На рисунке показана траектория движения лодки, которую оттолкнули от берега реки так, что в начальный момент ее скорость $v_{0}=1.0~м/с$ была направлена перпендикулярно берегу.  В точке $C$ траектории лодка была через $1~с$, в точке $D$ — через $2~с$.
Определите скорость $u$ течения реки.
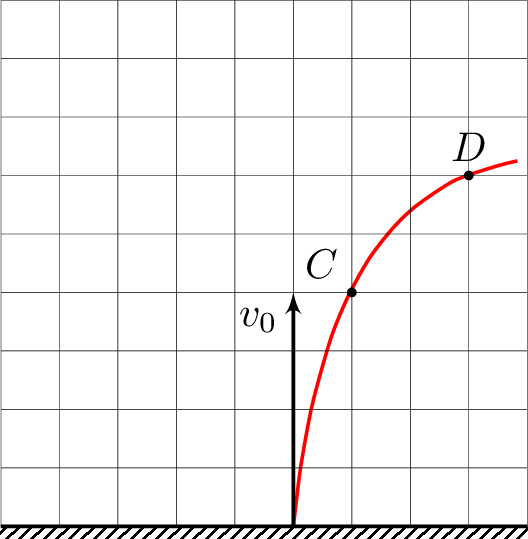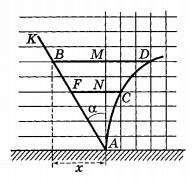
Решение: В системе отсчета, движущейся со скоростью реки вниз по течению, траектория лодки — прямая $A K$. Проведем через точки $C$ и $D$ прямые $B D$ и $F C$, параллельные линии берега реки (см. рисунок).  Так как скорость течения реки постоянна, расстояние $B D$, на которое снесет лодку за $2~с$, в два раза больше расстояния $F C$ сноса лодки за $1~с$, т.е. $$ B D : F C=2. \quad (1) $$ Выразим длины отрезков $B D$ и $F C$ в числах клеток. Обозначим длину отрезка $B M$ через $x$. Тогда длина $$ B D=x+3. \quad (2) $$ Из подобия треугольников $A F N$ и $A B M$ получим $$ \frac{F N}{B M}=\frac{A N}{A M}=\frac{4}{6}=\frac{2}{3}. $$ Следовательно, $F N=\frac{2}{3} x$, а длина отрезка $$ F C=\frac{2}{3} x+1. \quad (3) $$ Из $(1)$, $(2)$ и $(3)$ находим $x=3$. По условию задачи $\frac{U}{v_{0}}=\operatorname{tg} \alpha$, но $$ \operatorname{tg} \alpha=\frac{B M}{A M}=\frac{3}{6}=\frac{1}{2}. $$ Отсюда следует $$ u=\frac{1}{2} v_{0}=0.5~м/с. $$
Ответ: $$ u=\frac{1}{2} v_{0}=0.5~м/с. $$
Темы:
T, Механика, Кинематика, Сложение скоростей, Всероссийские